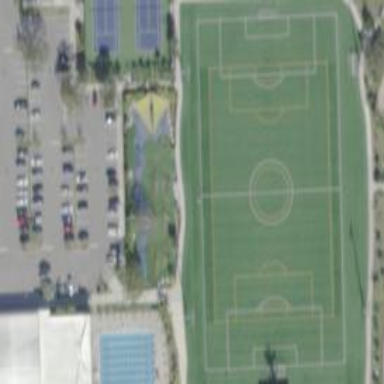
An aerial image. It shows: Soccer pitch for leisure land activities.